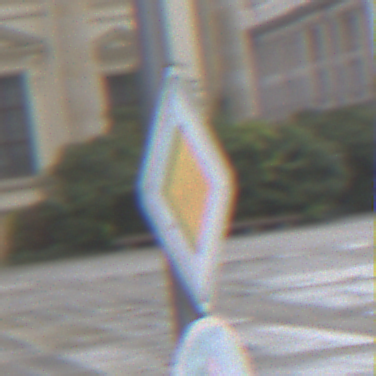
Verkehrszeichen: Vorfahrtsstrasse
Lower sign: VorgeschriebeneFahrtrichtungGeradeaus
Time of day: Midday
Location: Outdoor (Urban)
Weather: Overcast
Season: NotSpecified
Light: Natural